Question: I have a crystal report graph(Cross Tab Chart) in which there are a lot of data to be shown. Row values are some names. Its not showing perfectly. If the name is shown vertical, it will be good.
please help me to make row values vertical in crystal report graphs.

I want show that student names vertical.
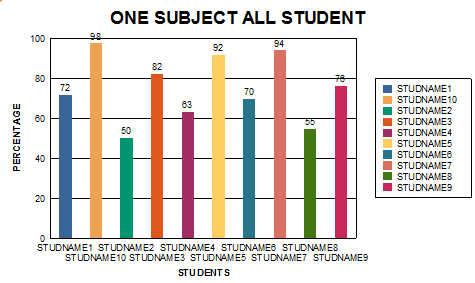
Answer: You could remove the labels made by the chart. Then create your own labels that would be vertical..ie
'''
S
t
u
d
n
a
m
e
'''
But it would probably look better and I know at the very least easier to read if you just changed the orientation to horizontal, that way you wouldn't have to worry about the labels being vertical.
If you take that route...right click your chart and select chart expert, on the type tab select the horizontal instead of the vertical radio button down toward the bottom or the expert window.